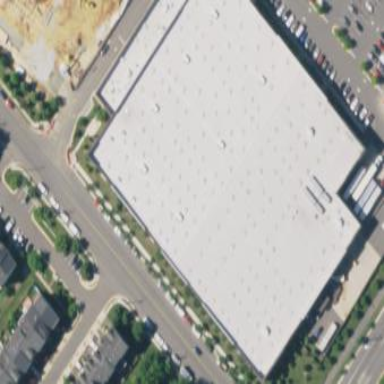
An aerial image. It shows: Retail building that houses wholesale shop.